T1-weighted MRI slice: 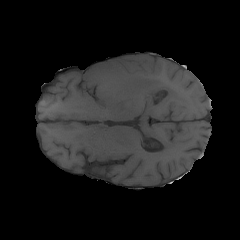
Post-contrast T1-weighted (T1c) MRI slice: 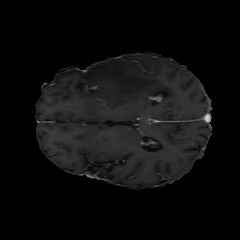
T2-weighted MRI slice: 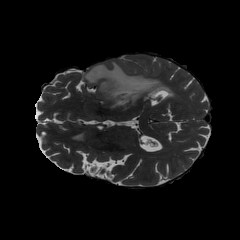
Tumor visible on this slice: yes